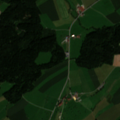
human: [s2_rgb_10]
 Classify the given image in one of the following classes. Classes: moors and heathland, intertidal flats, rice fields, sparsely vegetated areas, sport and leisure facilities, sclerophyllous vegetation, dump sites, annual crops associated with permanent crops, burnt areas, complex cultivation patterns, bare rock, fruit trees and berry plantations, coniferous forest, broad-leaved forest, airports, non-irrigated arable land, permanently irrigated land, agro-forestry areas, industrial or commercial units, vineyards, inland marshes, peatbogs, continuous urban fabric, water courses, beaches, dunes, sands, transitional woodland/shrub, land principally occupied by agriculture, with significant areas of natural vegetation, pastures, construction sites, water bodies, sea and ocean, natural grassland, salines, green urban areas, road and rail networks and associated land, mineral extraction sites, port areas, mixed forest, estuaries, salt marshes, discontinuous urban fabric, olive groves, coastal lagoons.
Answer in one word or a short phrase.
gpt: non-irrigated arable land, coniferous forest, mixed forest